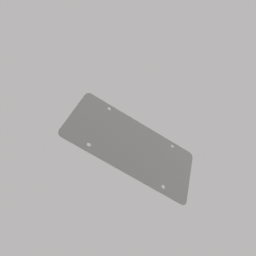
Label: mechanical